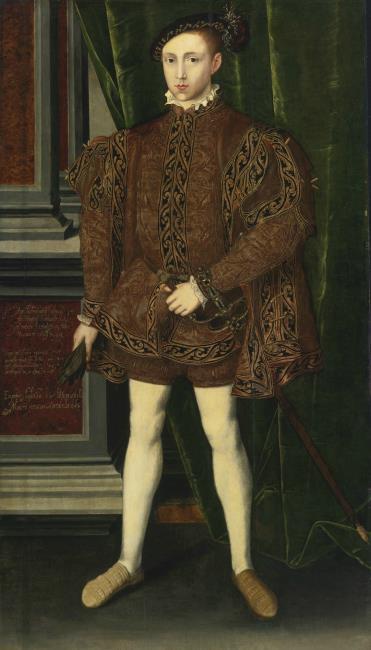
Title: Portrait of King Edward VI (12 October 1537 – 6 July 1553)
Artist: William Scrots
Earliest date: 1547
Latest date: 1553
Genre: painting
Iconography: Gloves
Keywords: princely portrait, full-length portrait, standing (position), sword, beret with feather, trunk-hose, glove/gloves in hand, stocking, drapery